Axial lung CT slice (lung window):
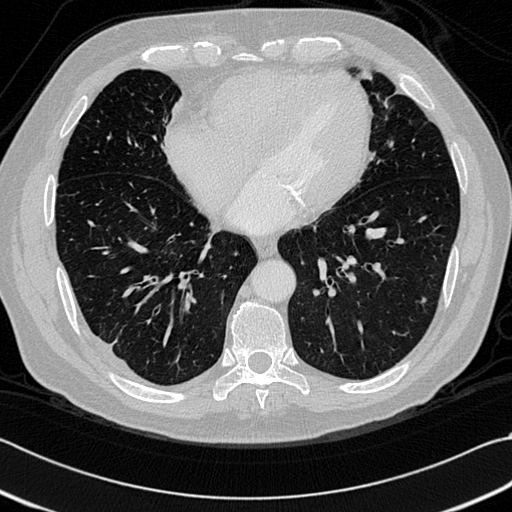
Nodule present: no